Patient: sex M, age 57
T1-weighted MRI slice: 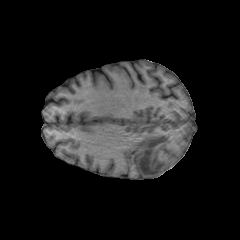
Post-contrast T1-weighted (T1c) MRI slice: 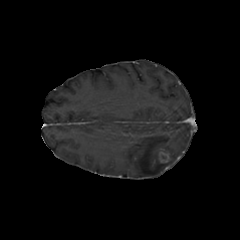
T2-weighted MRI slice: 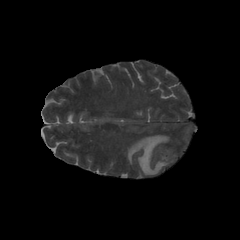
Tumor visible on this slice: yes
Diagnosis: Glioblastoma, IDH-wildtype
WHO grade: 4